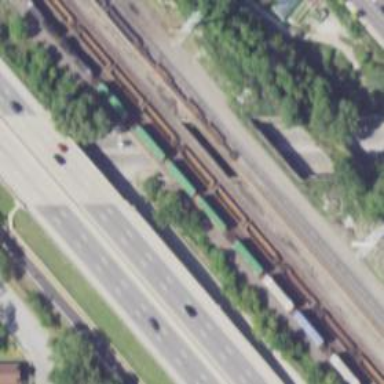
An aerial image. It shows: Bridge over railway siding.